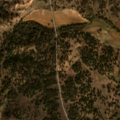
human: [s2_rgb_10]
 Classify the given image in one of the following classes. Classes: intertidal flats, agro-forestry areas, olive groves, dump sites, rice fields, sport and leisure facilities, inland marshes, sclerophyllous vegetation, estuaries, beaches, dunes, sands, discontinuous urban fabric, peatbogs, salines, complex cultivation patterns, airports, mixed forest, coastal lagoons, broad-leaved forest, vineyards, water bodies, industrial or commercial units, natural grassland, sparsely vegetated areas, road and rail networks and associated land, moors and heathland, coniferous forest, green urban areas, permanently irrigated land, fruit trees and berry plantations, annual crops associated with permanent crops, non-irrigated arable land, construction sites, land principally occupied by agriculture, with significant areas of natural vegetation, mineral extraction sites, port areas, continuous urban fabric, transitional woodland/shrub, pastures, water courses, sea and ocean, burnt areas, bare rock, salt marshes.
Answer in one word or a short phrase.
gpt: non-irrigated arable land, agro-forestry areas, broad-leaved forest